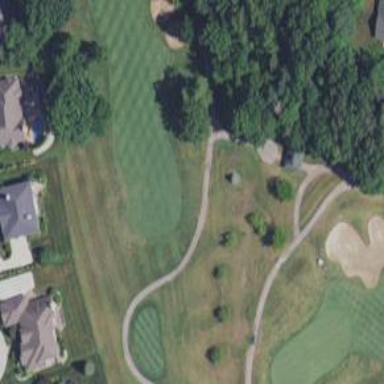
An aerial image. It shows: Service road designated as golf cart path.